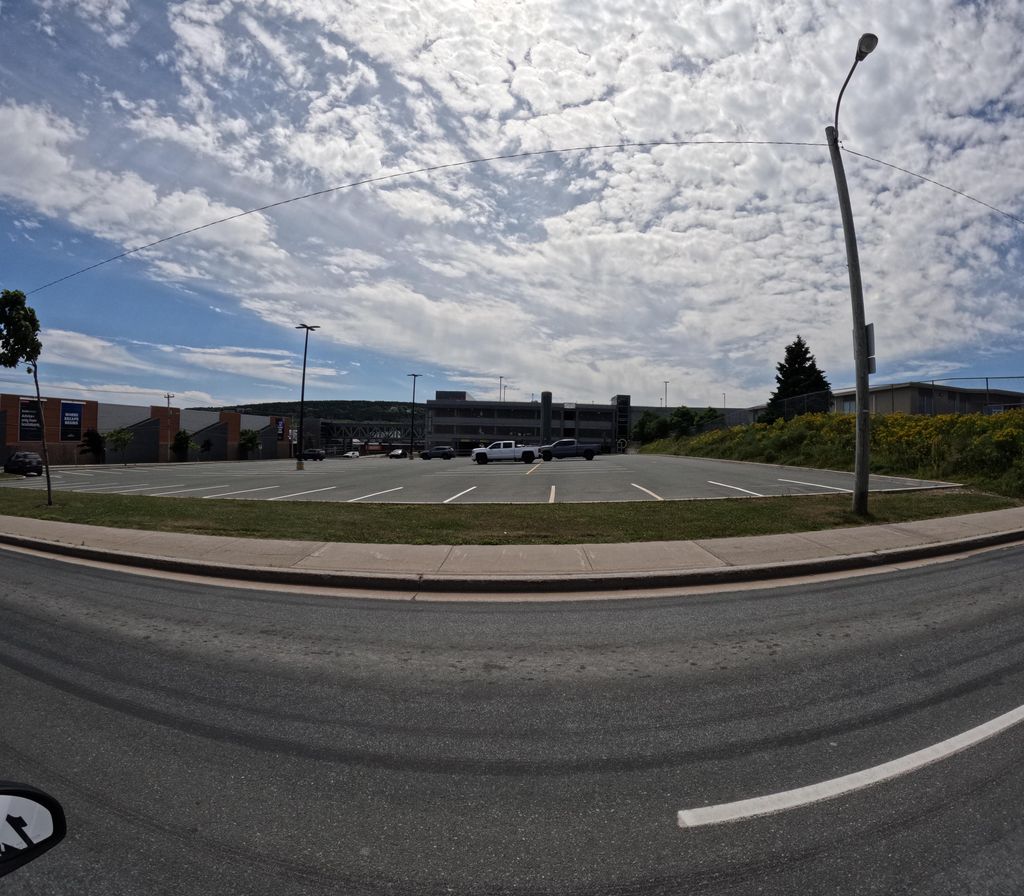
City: st_johns